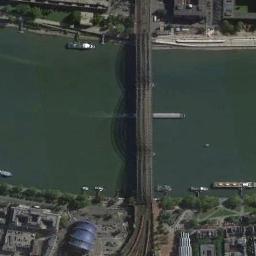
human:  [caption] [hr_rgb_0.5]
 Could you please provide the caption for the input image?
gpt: A bridge connects the land on both sides of the turquoise river  There are arched supports on the bridge  There are many buildings and roads on the land  There are many ships in the river .

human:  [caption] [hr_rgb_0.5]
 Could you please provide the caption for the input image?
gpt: There is a white sign on the bridge .

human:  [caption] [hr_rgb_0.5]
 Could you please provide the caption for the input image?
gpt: There is a bridge with some boats over the river next to many buildings .

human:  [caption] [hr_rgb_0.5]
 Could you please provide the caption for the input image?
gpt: A bridge built on a dark green river and some buildings on both sides of the river, And some boats on the river .

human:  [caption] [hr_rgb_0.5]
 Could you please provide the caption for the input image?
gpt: Many trees are around the bridge .